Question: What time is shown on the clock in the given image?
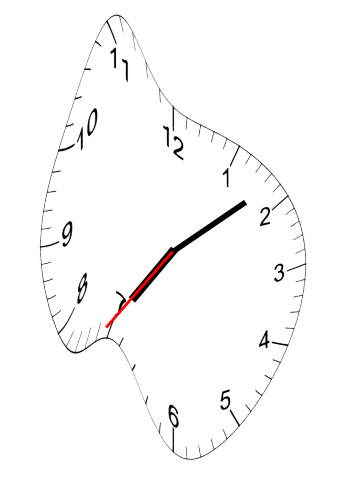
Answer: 07:08:36